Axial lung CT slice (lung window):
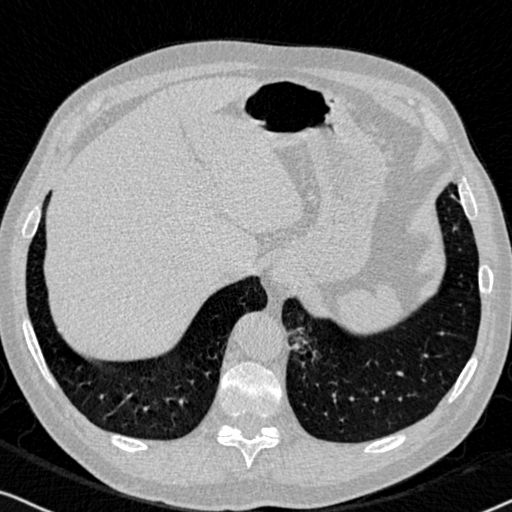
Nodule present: no